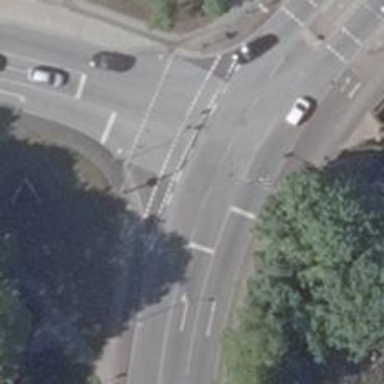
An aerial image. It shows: Road with traffic signals.